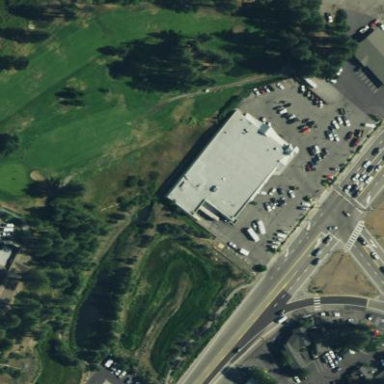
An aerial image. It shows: Retail building.